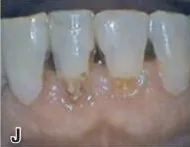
Clinical and fluorescence images referring to consultations: initial, follow-up with 15 and 30 days. ; After 30 days of the initial consultation, restorations were properly finished, polished and there was the presence of a carious cervical lesion in 41.
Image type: medical_photograph (other_medical_photograph)